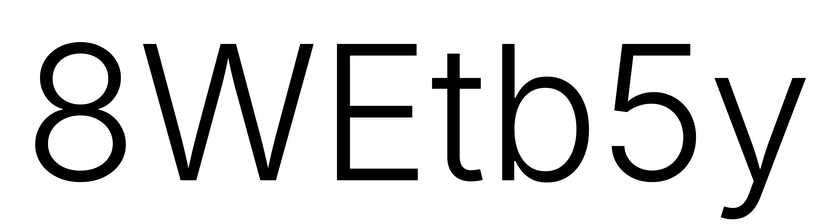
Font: Inter_Light